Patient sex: M
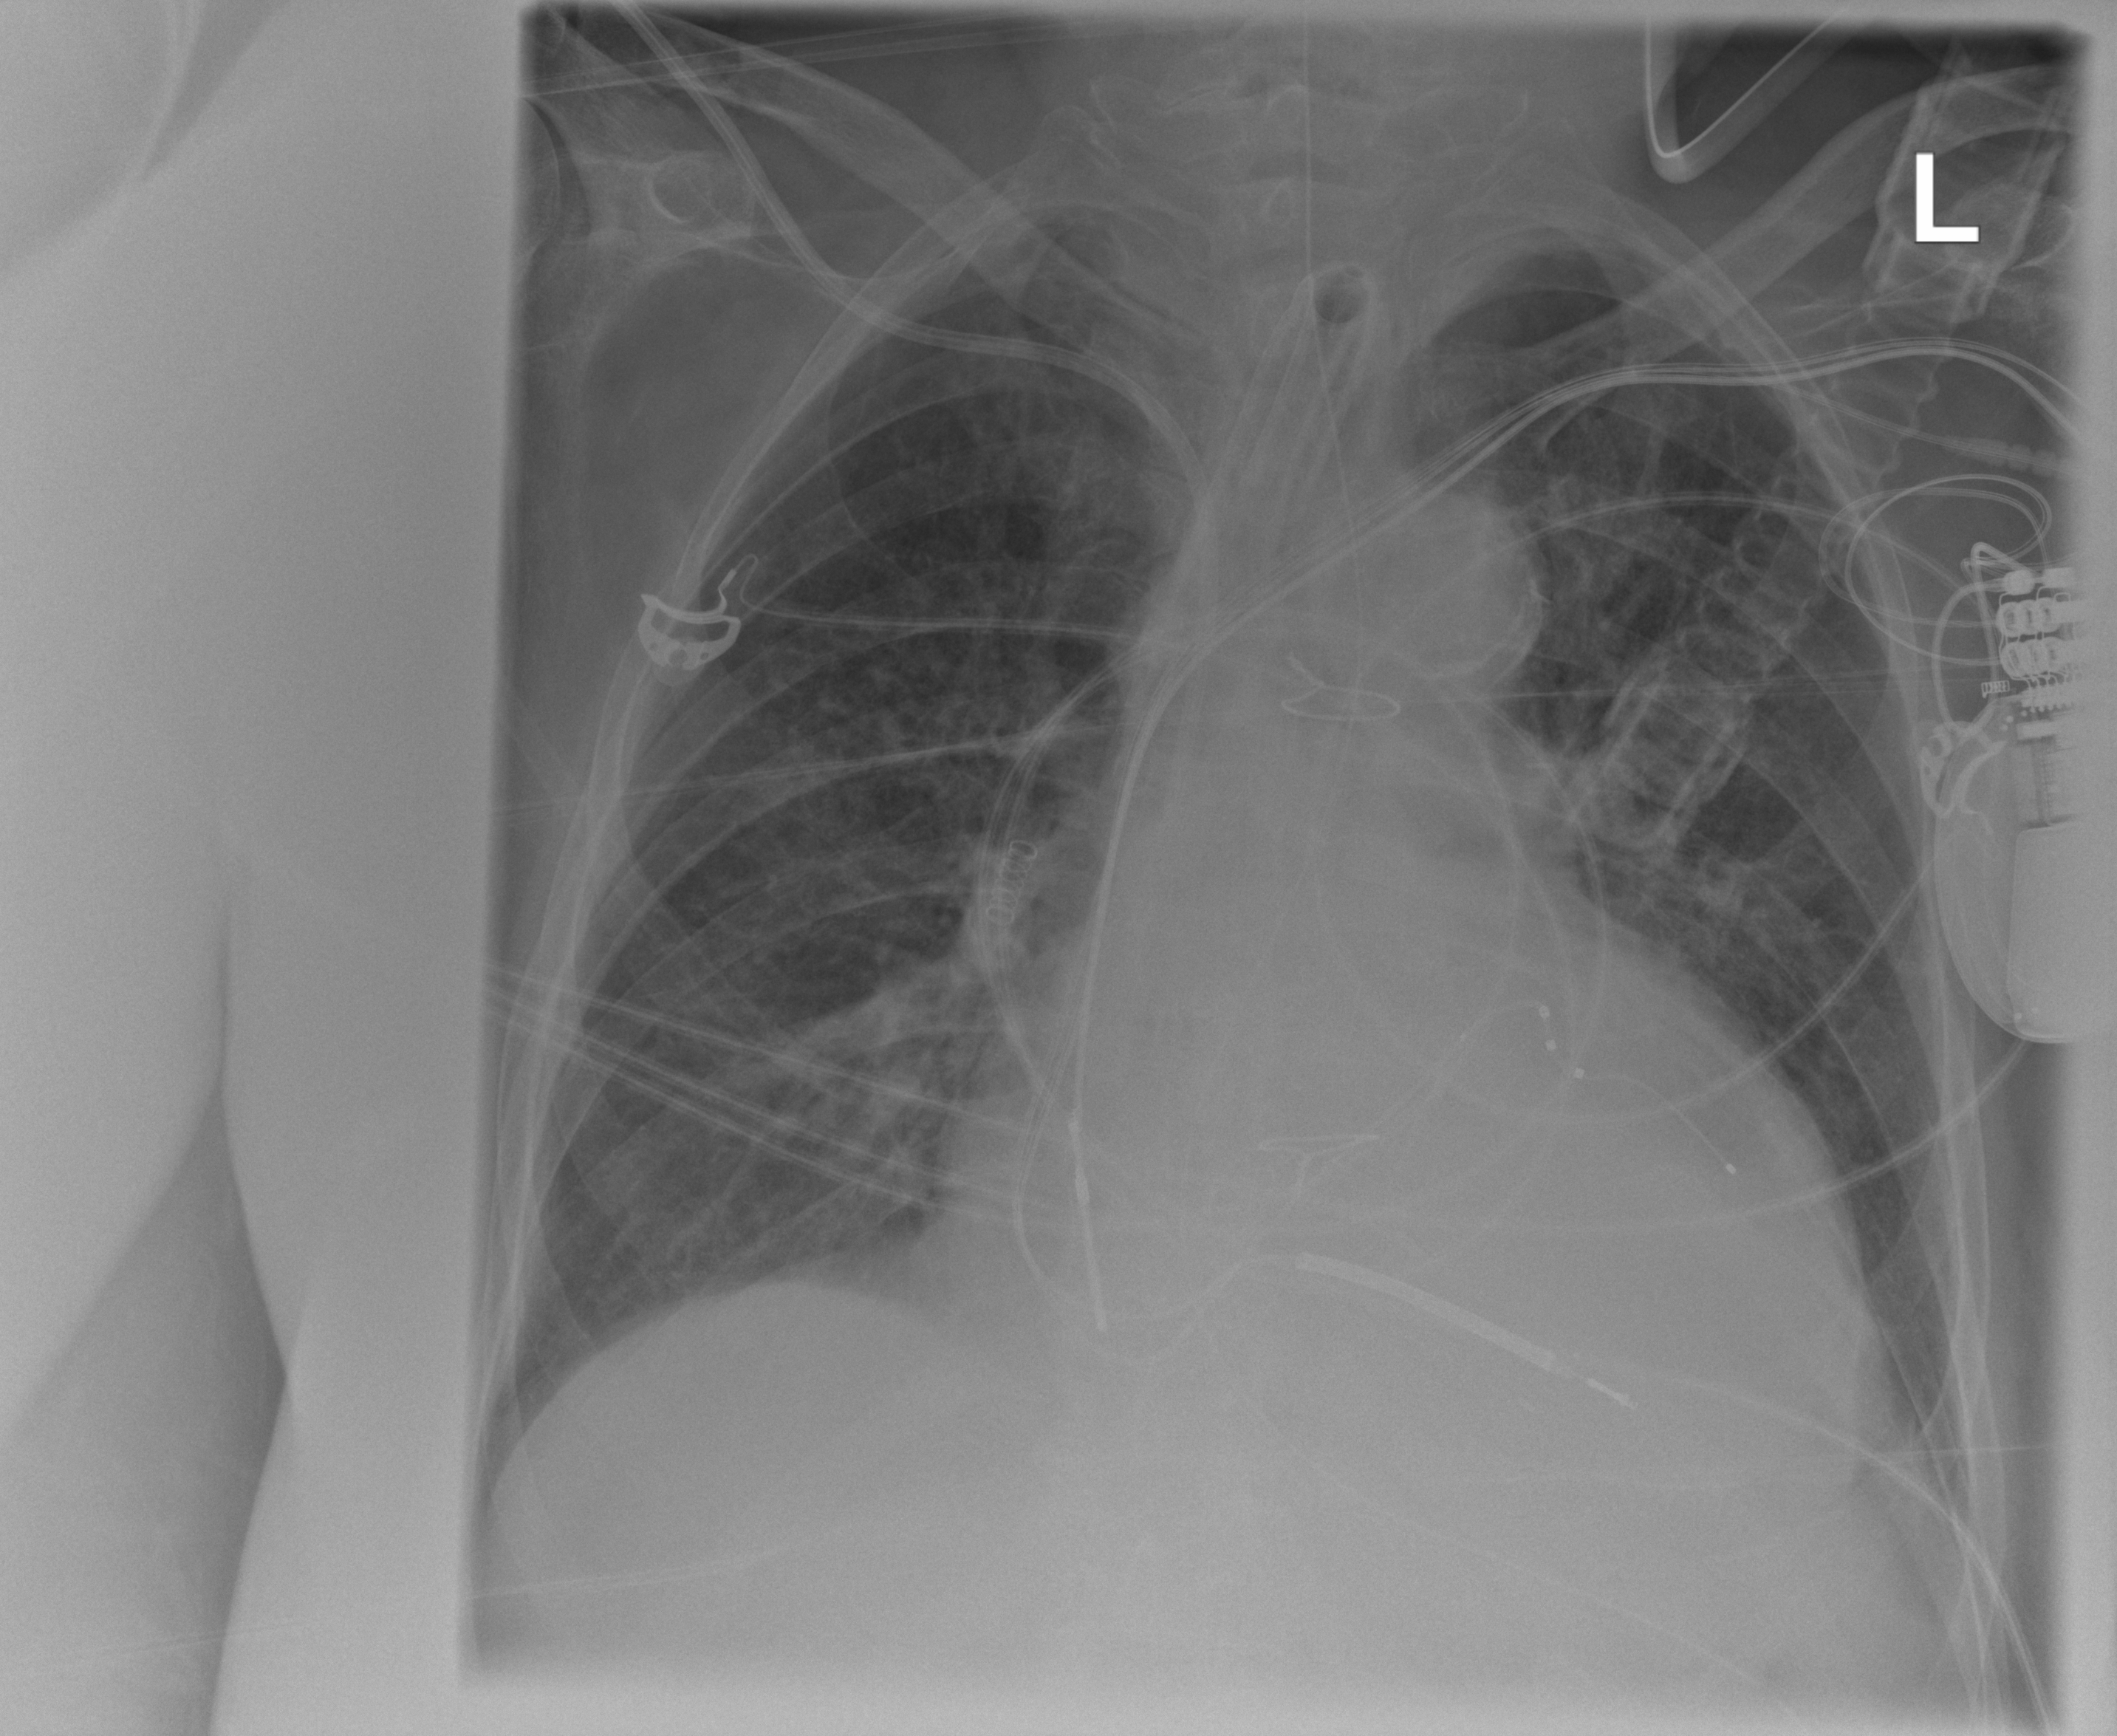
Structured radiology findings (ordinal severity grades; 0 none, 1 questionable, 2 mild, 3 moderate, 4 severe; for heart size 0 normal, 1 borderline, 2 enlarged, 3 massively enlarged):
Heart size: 2
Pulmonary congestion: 1
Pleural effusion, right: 0
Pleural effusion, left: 1
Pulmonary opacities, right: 1
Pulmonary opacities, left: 0
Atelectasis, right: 2
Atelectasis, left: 2